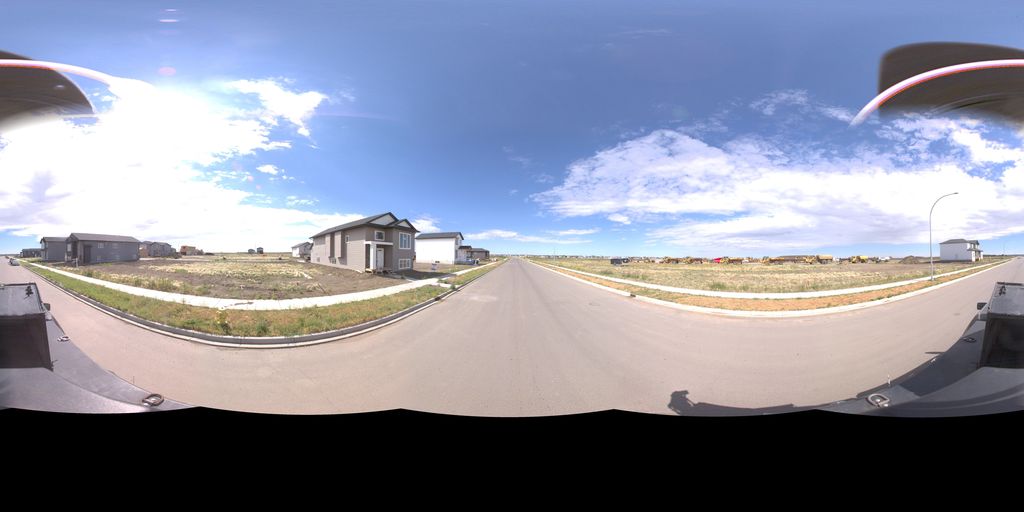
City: saskatoon